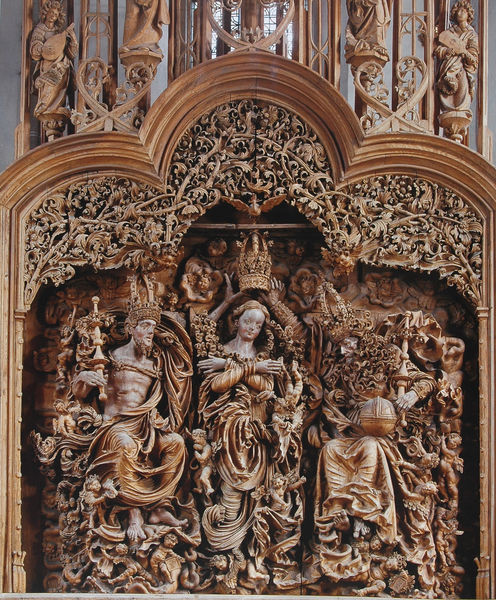
Titel: Hochaltar, Mittelschrein
Künstler: Meister H. L.
Standort: Breisach
Institution: Münster St. Stephanus
Schlagwörter: gott, frauen, blumen, braun, frau, holz, marmor, männer, tür, ornament, bart, wand, stein, taube, bild, hände, zweige, kirche, gold, drei, kind, gotik, krone, rund, engel, ranken, skulptur, apfel, relief, holzschnitt, bogen, man, figuren, könig, floral, ornamente, verzierung, foto, religion, denkmal, kugel, kunst, altar, kathedrale, schnitzerei, christus, jesus, krönung, baldachin, könige, königin, heilige, laute, heilig, gothik, maria, madonna, geschnitzt, josef, zepter, szepter, aufsatz, geist, kriche, altaraufsatz, retabel, ikonographie, apostel, heiliger geist, platik, kleinteilig, augapfel, wandelaltar, riemenschneider, lauten, ikonologie, köig, reid, tillman riemenschneider, heiligblutt, heiligblut, holkz, reichsapel